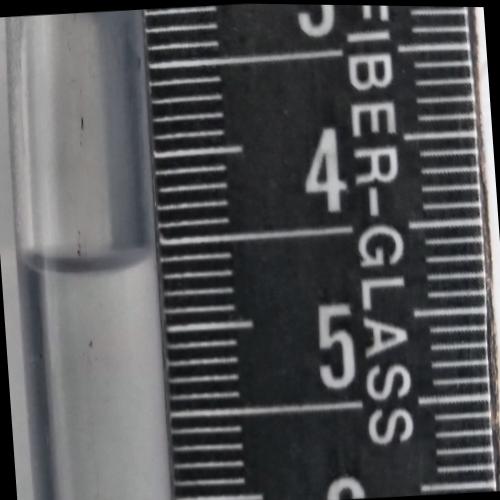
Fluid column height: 4.6 cm